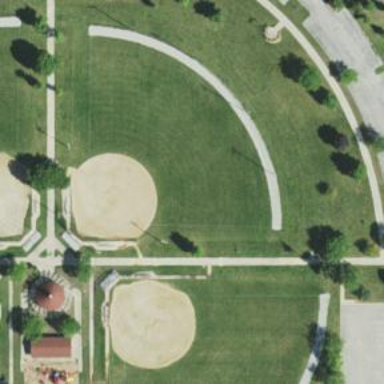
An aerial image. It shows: Baseball pitch for leisure land activities.